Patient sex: M
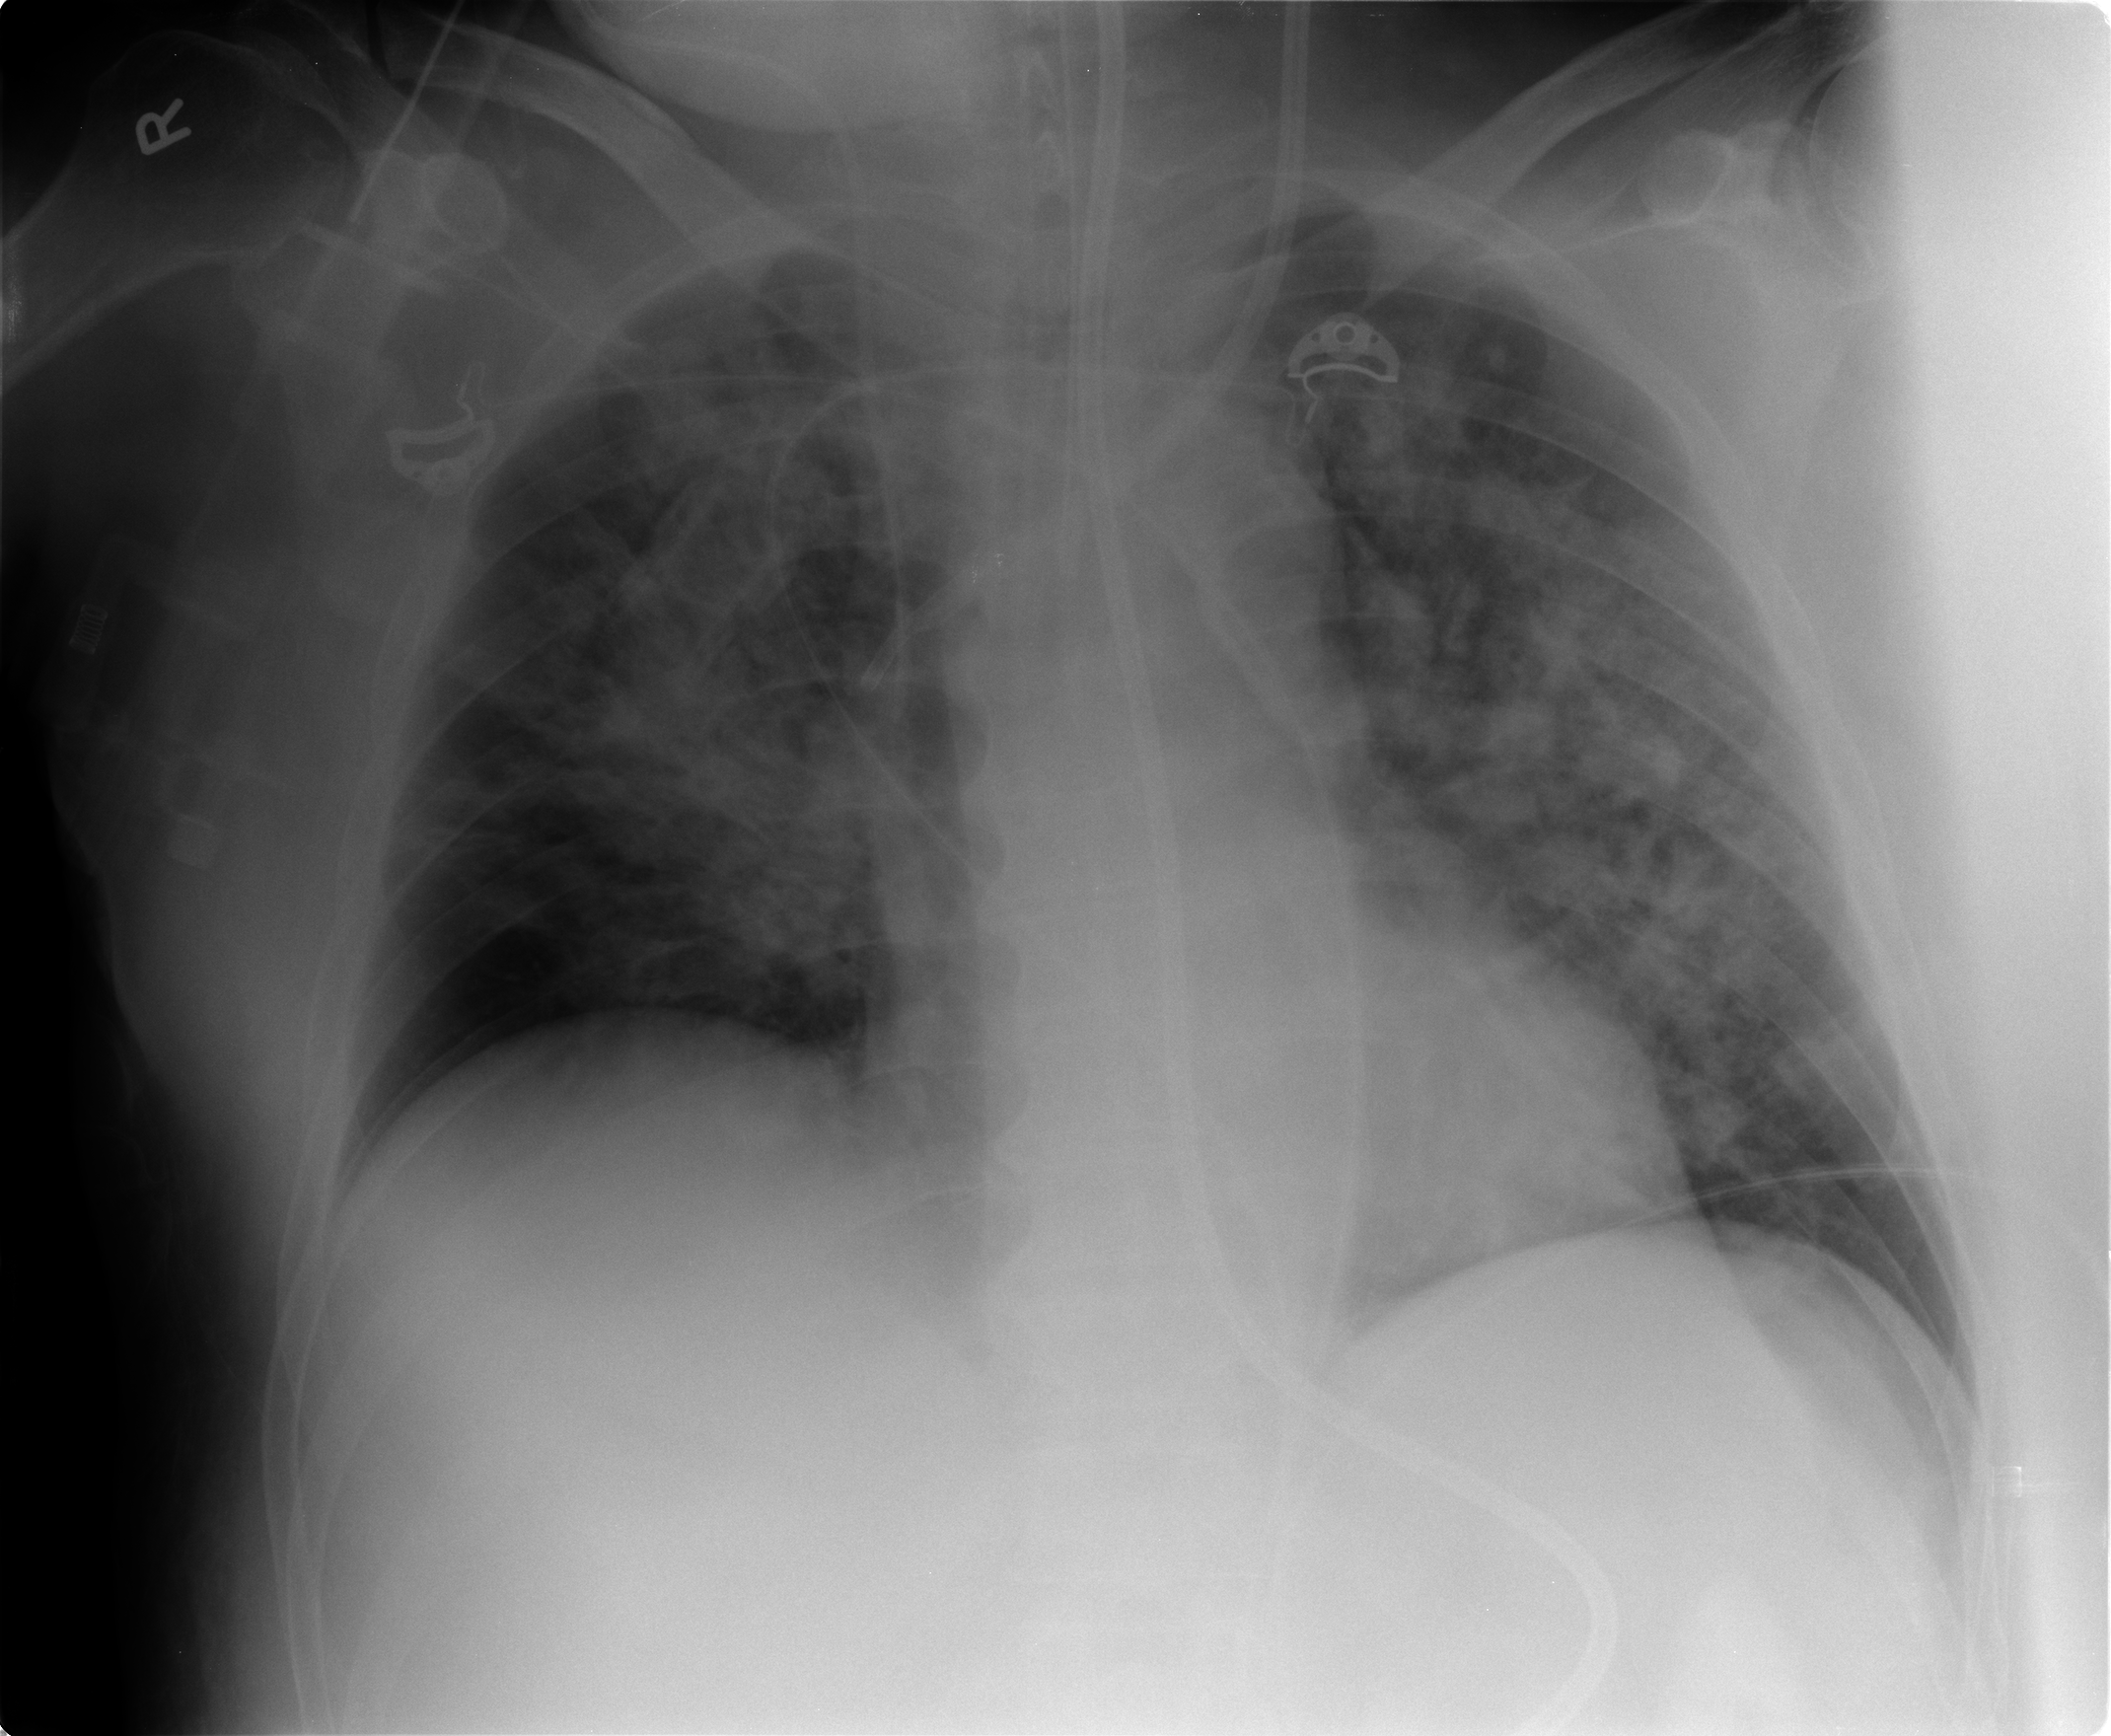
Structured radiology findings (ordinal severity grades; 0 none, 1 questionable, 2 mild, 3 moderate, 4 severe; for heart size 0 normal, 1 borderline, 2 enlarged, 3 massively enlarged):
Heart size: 0
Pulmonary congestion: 3
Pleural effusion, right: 0
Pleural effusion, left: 0
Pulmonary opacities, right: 3
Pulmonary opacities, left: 3
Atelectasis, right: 2
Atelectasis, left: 2